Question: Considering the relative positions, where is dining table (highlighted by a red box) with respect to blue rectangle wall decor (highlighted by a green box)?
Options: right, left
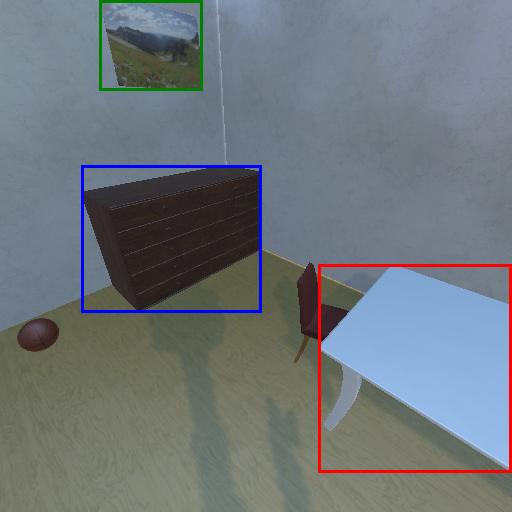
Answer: right